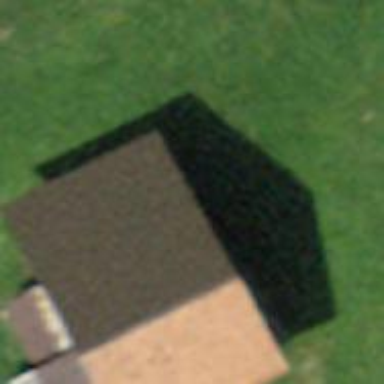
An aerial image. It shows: Barn.